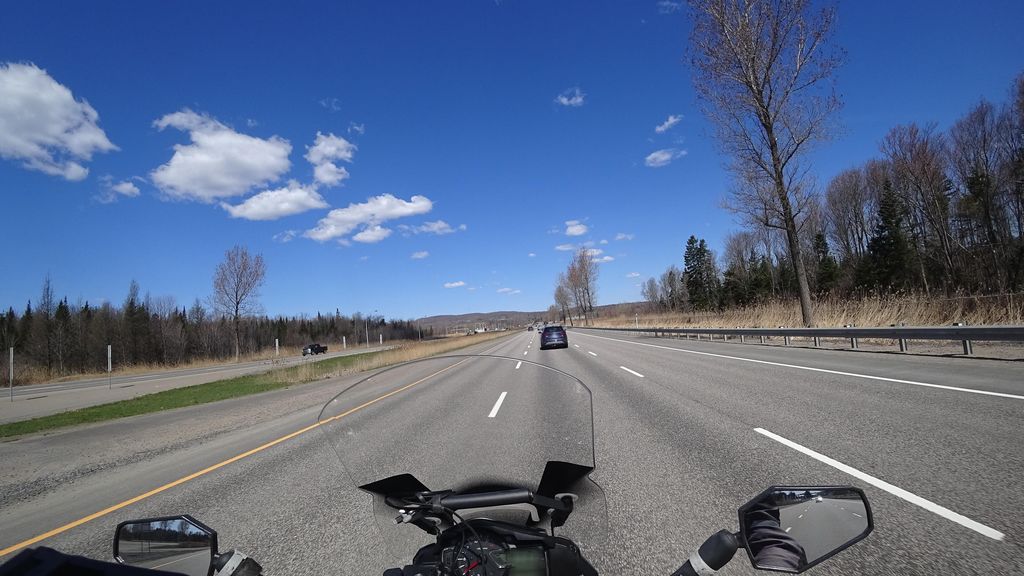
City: quebec_city